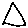
Label: triangle